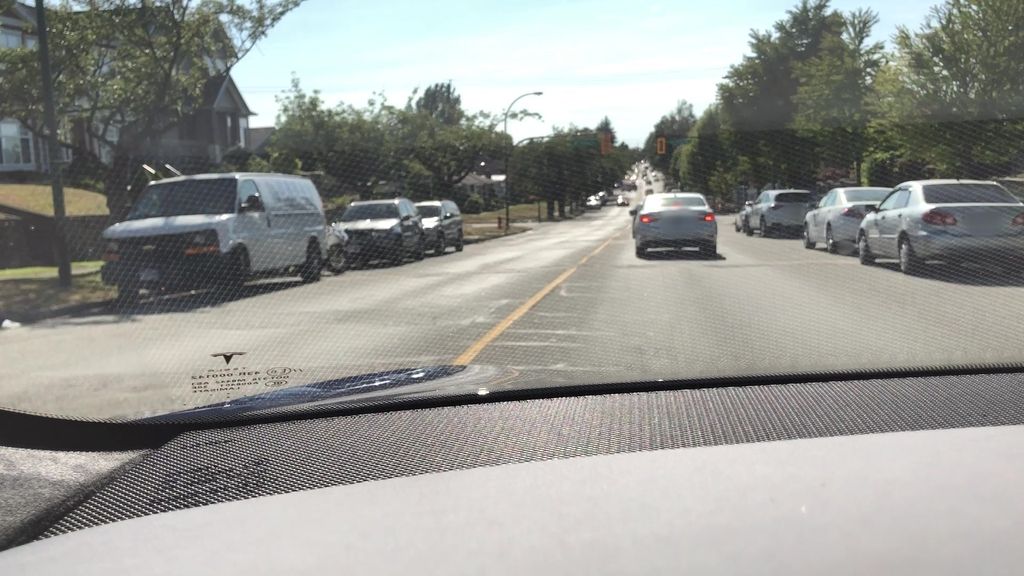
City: vancouver